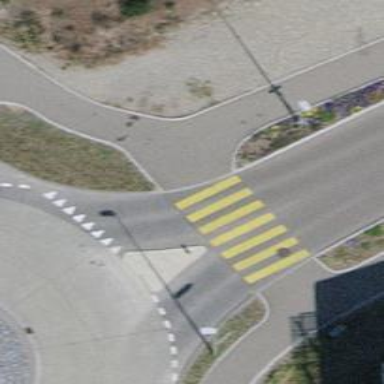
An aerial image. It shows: Zebra crossing on the road.